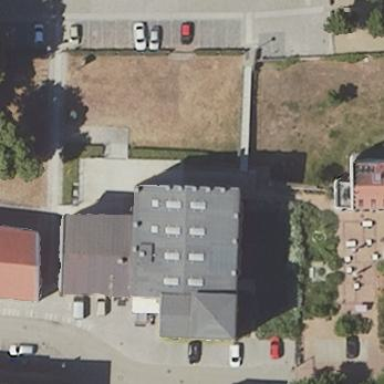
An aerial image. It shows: Theater building.